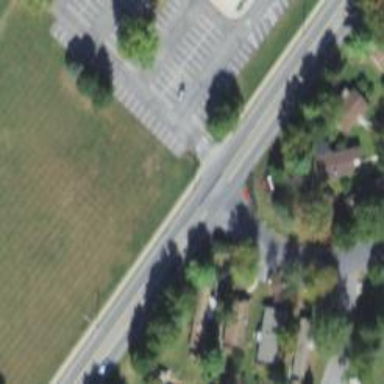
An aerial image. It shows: Secondary road with asphalt surface and sidewalk on the left side.